Aerial crown-view tile of a tropical tree (Barro Colorado Island, Panama), acquired 20250715:
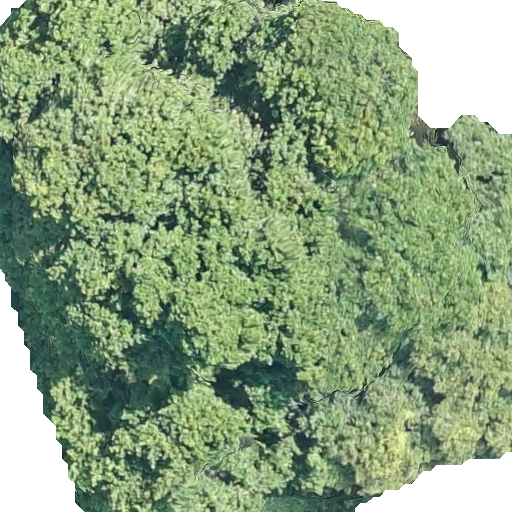
Species: Prioria copaifera
GBIF accepted scientific name: Prioria copaifera
Crown area: 404.258 m²